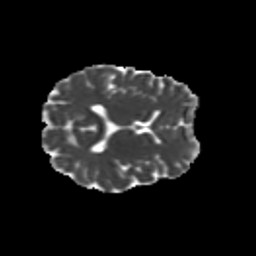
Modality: MD
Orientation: axial
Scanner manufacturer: siemens
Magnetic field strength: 3 T
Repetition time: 9.2 s
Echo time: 0.084 s